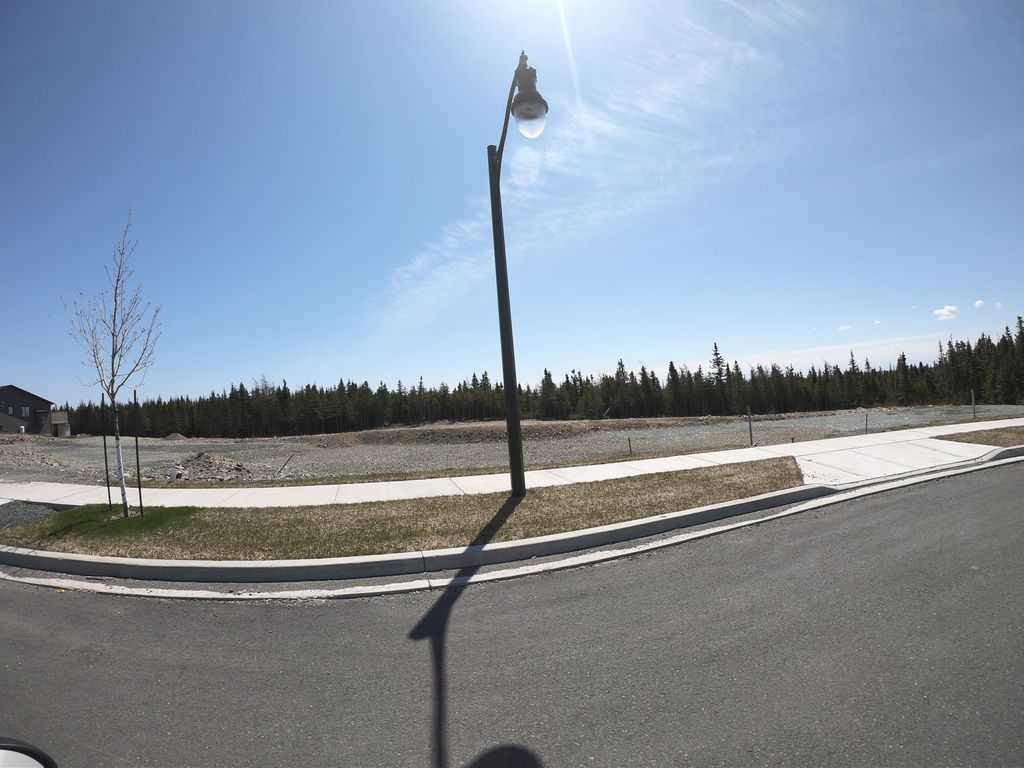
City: st_johns